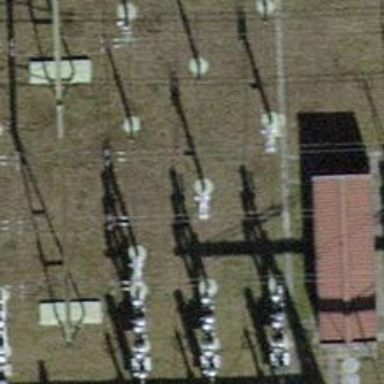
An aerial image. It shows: Switch used for power control.